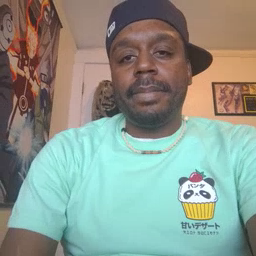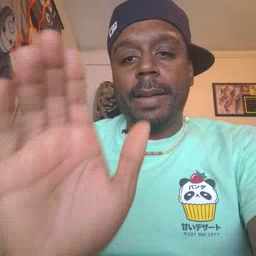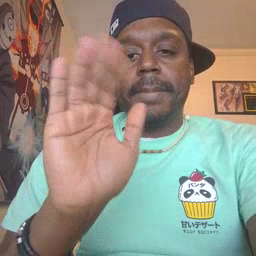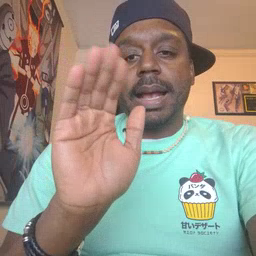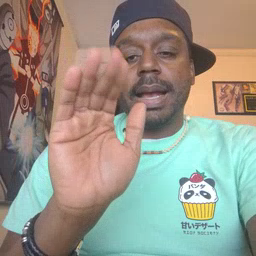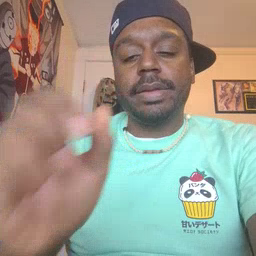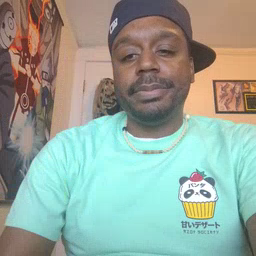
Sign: bye